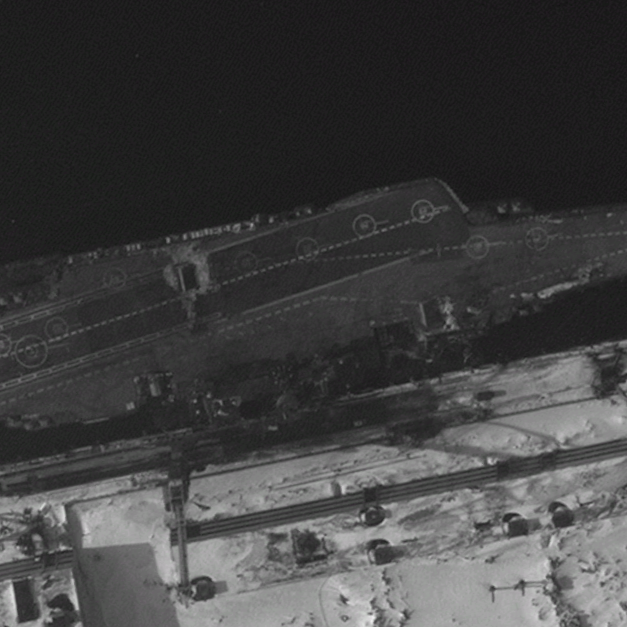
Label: aircraft_carrier